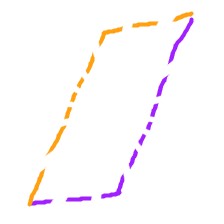
Shape: parallelogram